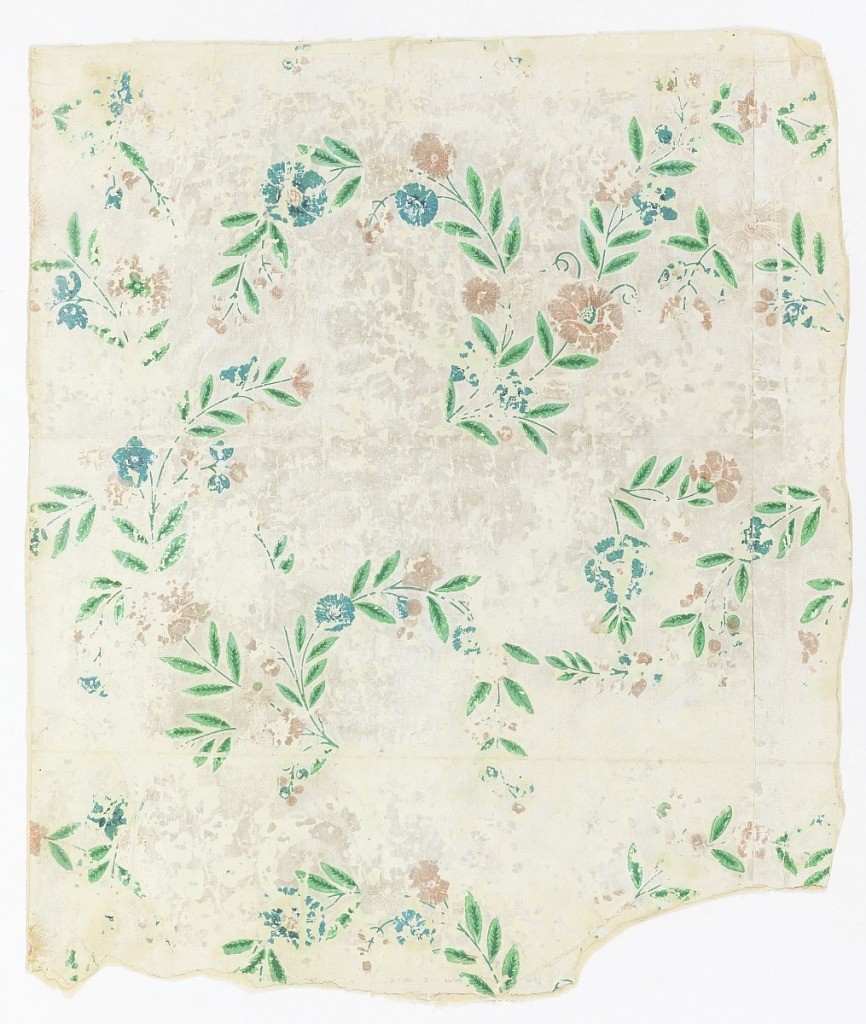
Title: Sidewall
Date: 1820–30
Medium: Block-printed
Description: Scattered sprays of foliage, with flowers and berries. Printed in blue, pink, green and neutral orange.